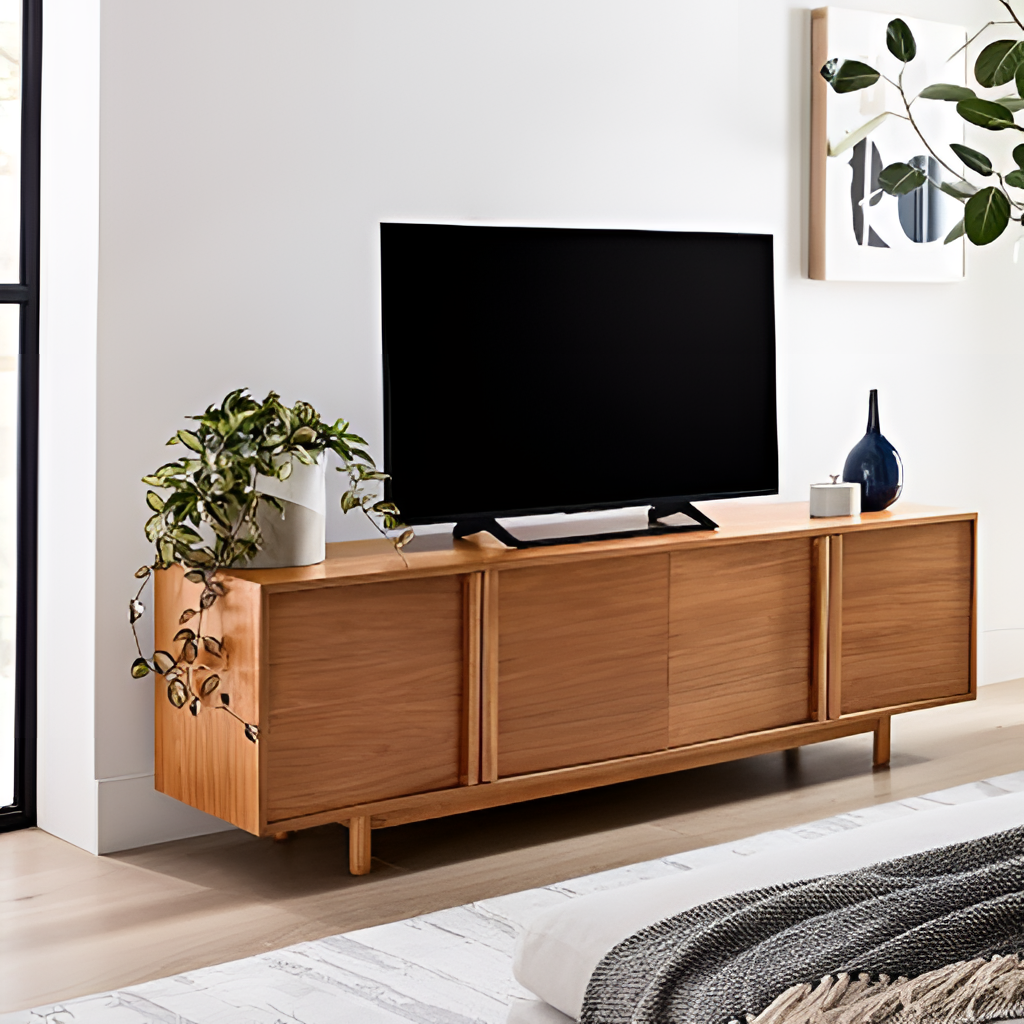
wood TV stand, living room, paint wallpaper, with solid pattern, beige wood flooring, with plank pattern, modern